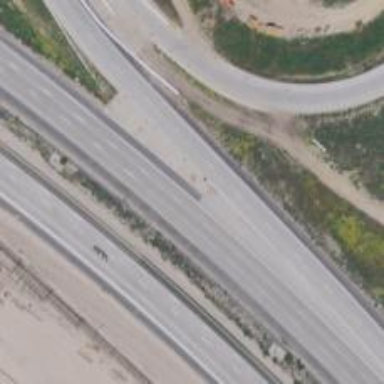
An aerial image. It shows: Motorway junction.